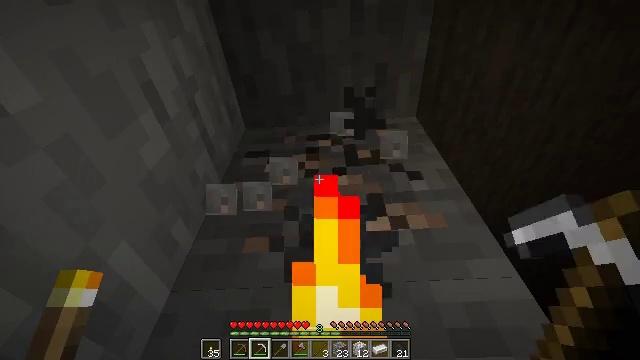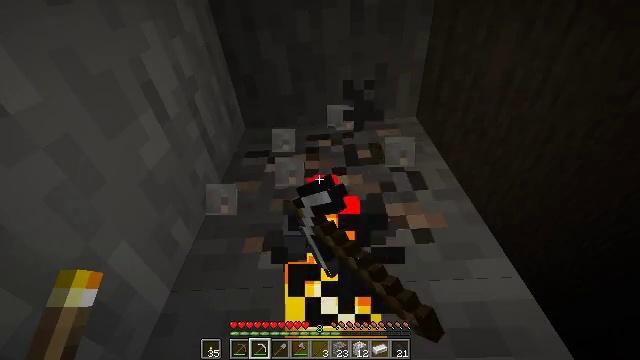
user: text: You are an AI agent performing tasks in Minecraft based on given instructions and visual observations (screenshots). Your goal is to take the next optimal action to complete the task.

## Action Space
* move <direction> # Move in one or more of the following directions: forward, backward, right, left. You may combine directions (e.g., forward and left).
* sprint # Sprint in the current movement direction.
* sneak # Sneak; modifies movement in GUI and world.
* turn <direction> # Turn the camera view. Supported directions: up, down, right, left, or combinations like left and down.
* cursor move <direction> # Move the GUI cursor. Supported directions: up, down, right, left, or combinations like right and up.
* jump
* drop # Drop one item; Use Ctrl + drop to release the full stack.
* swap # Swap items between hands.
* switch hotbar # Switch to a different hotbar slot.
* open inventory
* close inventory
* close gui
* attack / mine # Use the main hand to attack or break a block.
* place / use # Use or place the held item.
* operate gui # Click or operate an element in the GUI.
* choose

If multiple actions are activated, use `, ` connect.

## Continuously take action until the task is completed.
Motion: motion action
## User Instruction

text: Collect stone from the mine.
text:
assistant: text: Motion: attack / mine
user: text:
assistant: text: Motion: attack / mine